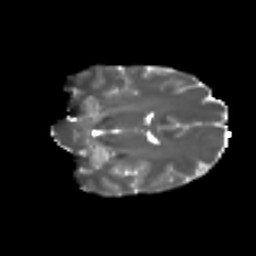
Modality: T2w
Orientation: coronal
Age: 42
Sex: female
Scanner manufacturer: ge
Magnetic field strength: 3 T
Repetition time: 7.8 s
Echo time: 0.0611 s